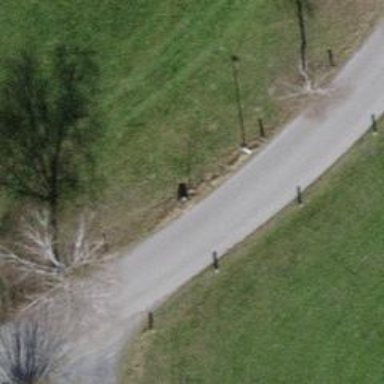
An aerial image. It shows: Paved residential road.